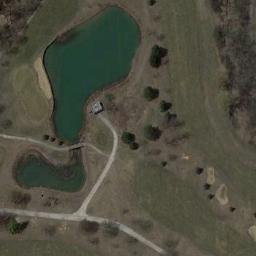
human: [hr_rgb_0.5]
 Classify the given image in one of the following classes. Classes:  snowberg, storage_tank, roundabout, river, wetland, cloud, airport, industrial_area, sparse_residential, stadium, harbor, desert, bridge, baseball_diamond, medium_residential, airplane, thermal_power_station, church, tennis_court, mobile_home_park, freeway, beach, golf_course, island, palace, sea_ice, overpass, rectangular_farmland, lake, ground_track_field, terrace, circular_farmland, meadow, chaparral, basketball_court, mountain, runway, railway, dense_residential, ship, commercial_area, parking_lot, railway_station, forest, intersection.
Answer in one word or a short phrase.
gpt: golf_course